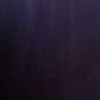
Label: space